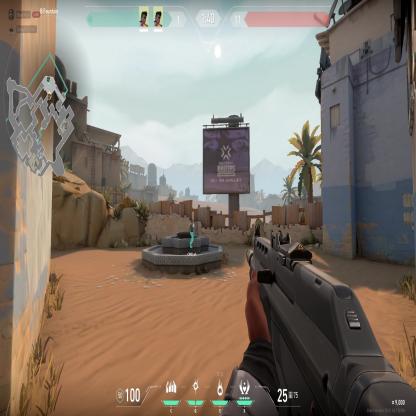
Label: teammate